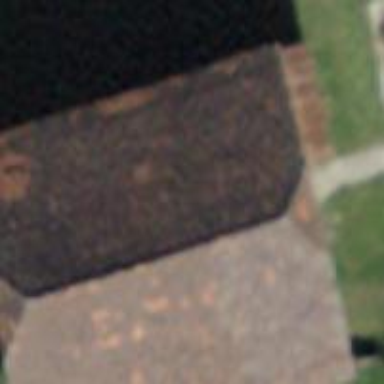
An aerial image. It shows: Rural barn.